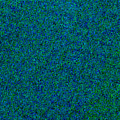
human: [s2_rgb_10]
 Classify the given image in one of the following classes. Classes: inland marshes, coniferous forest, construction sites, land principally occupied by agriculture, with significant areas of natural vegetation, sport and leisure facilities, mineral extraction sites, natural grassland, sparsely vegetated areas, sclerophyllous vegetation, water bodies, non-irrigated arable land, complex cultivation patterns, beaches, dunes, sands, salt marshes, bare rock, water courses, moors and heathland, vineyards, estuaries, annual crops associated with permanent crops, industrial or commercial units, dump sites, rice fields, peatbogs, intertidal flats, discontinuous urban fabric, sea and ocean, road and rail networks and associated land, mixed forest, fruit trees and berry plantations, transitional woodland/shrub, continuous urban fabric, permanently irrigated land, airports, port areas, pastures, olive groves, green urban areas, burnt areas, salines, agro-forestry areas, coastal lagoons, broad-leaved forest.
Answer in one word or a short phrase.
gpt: sea and ocean